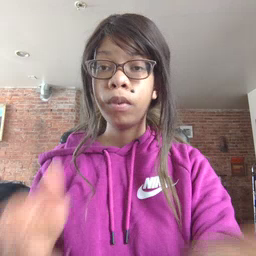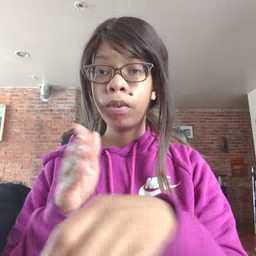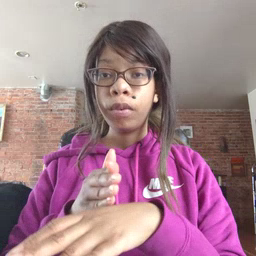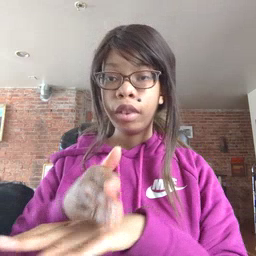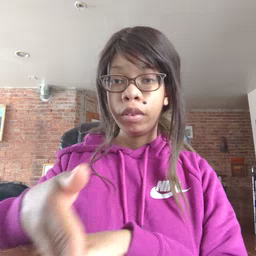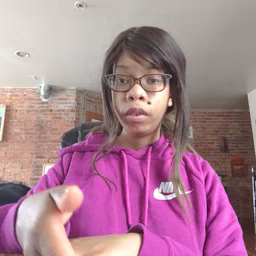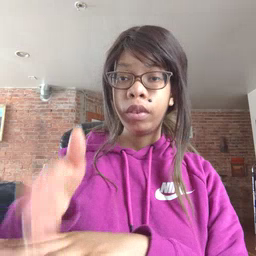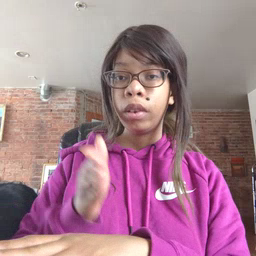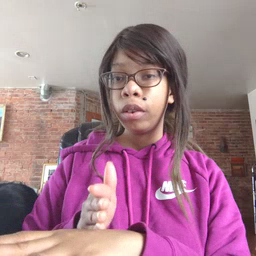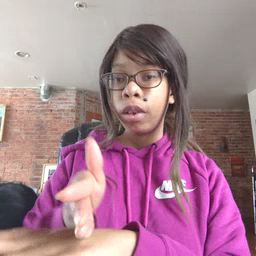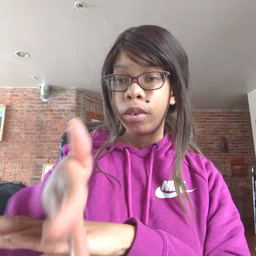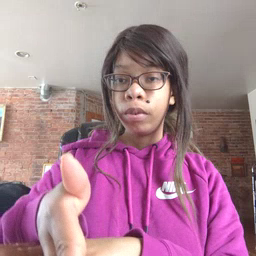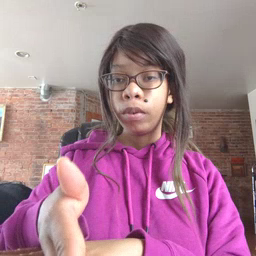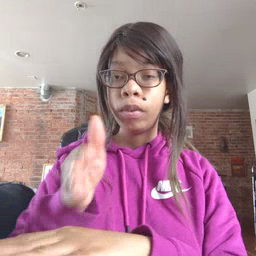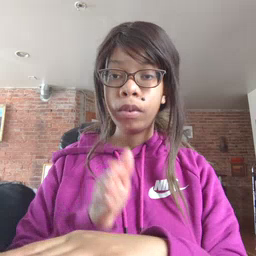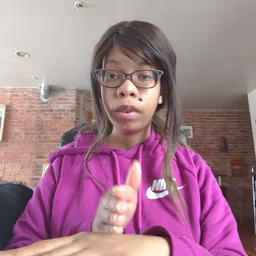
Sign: after